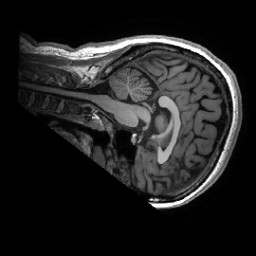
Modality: T1w
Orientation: sagittal
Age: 30
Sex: female
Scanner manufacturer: ge
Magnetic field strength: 3 T
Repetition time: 0.0073 s
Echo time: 0.003 s